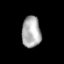
Tissue: prostate
Cell type: T cells
Senescence score: 0.3197
Nuclear area (px): 586
Mean DAPI intensity: 171.64